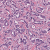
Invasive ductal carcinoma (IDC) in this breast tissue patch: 1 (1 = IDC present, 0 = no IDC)